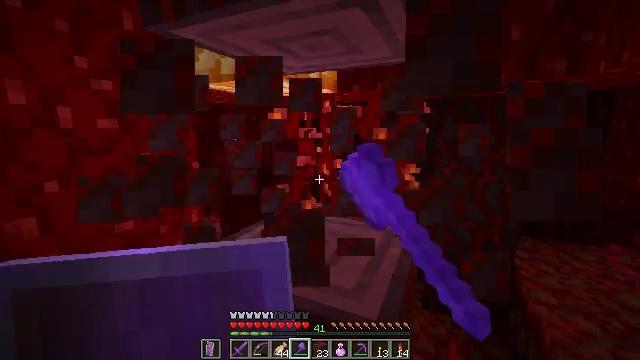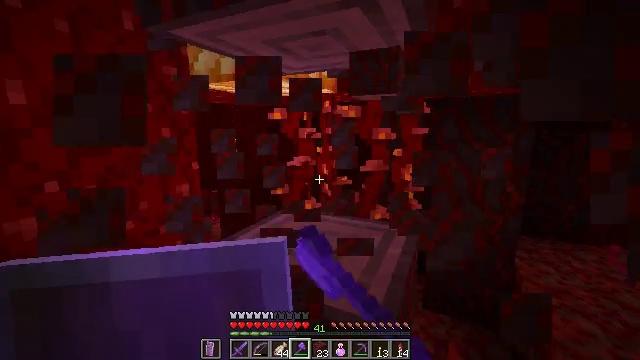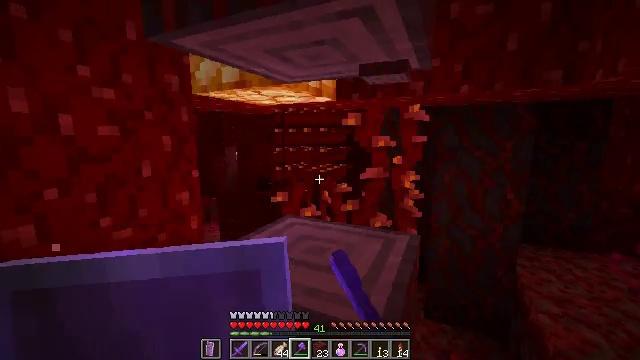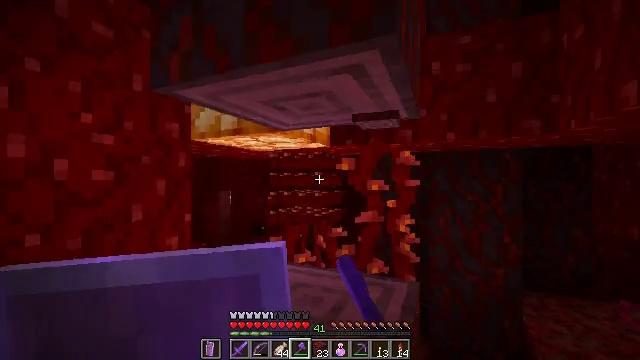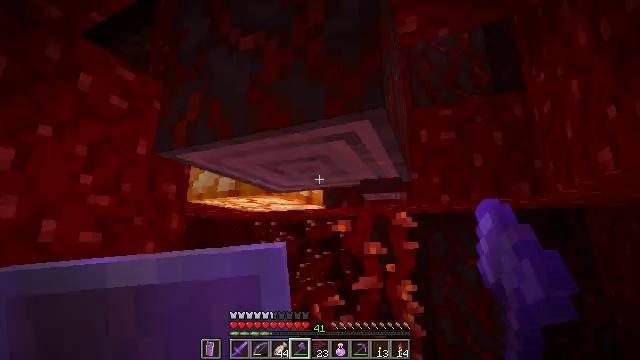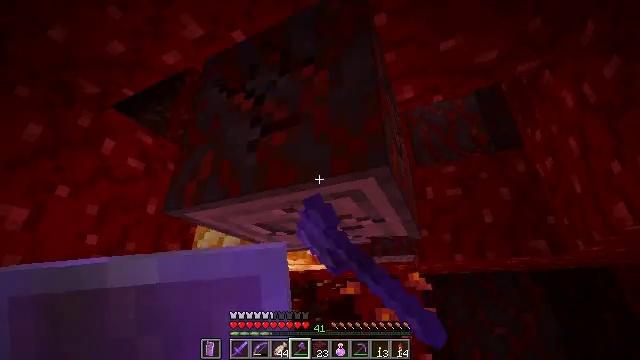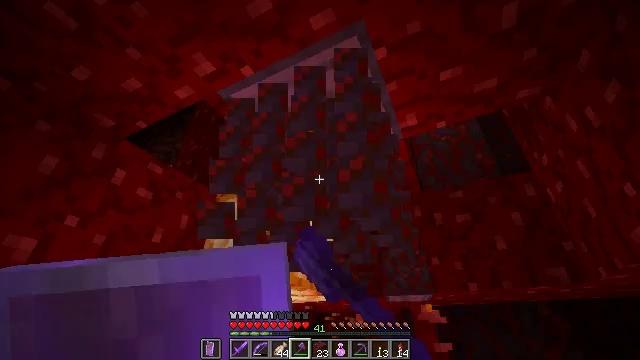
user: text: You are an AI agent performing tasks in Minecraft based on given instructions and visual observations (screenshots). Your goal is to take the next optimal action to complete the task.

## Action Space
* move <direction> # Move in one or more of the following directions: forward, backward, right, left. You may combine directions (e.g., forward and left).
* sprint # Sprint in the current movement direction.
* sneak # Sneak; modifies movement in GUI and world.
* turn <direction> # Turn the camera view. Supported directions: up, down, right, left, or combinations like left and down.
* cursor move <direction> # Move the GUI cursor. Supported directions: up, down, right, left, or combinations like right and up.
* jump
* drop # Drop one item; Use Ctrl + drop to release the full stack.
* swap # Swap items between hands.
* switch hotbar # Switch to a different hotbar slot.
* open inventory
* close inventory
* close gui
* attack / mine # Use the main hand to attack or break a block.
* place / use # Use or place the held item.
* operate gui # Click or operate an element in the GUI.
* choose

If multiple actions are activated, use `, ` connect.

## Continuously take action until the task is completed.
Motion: motion action
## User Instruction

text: Destroy the weeping vines plant.
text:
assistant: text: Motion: attack / mine
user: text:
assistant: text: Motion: turn up, attack / mine
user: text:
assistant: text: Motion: turn right and up, attack / mine
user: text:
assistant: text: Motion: turn up, attack / mine
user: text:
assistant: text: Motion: turn left and up, attack / mine
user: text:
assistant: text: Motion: turn left and up, attack / mine
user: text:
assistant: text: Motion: attack / mine